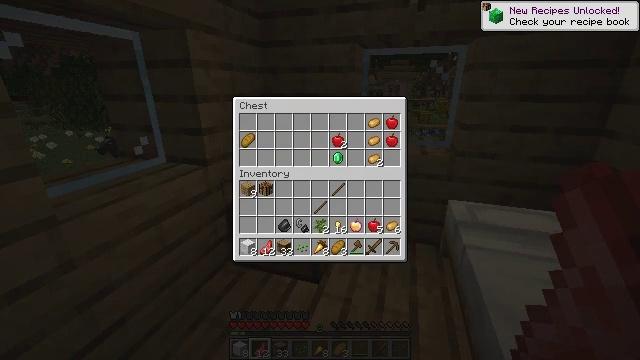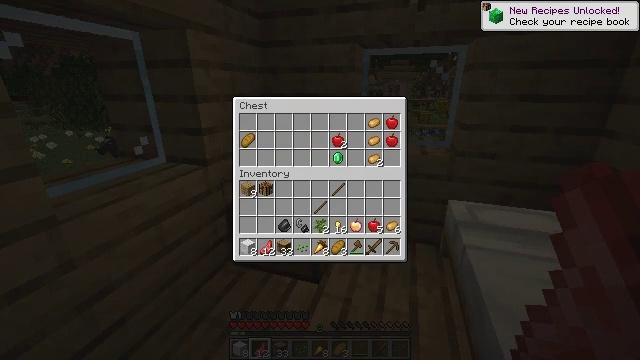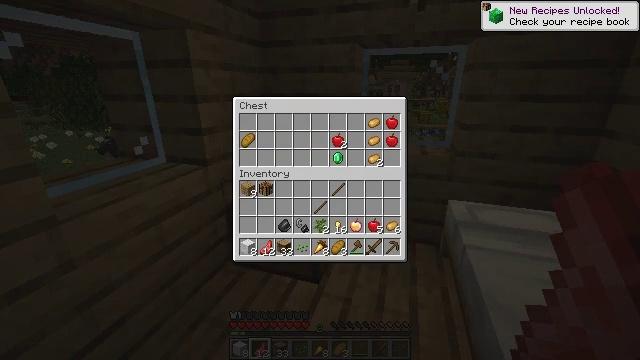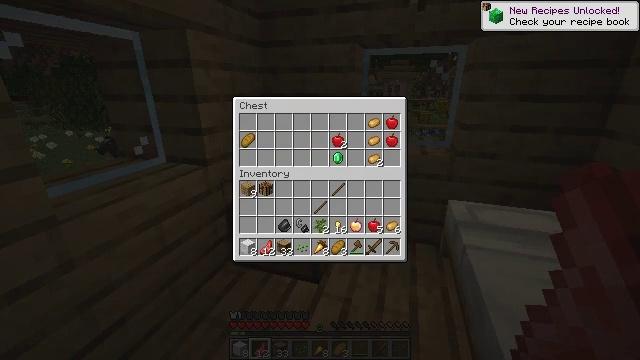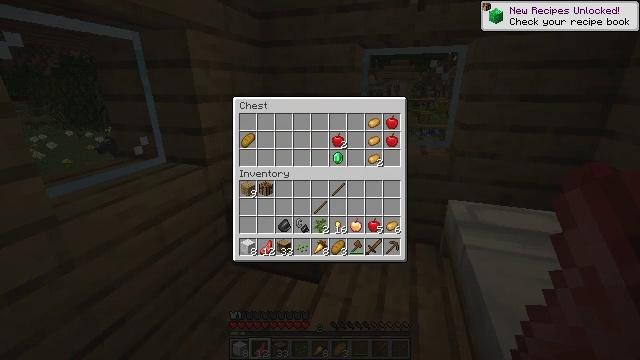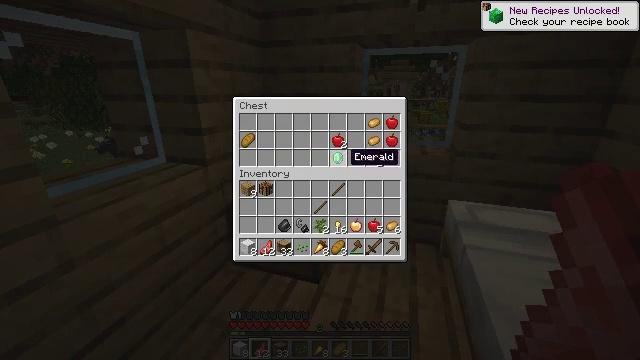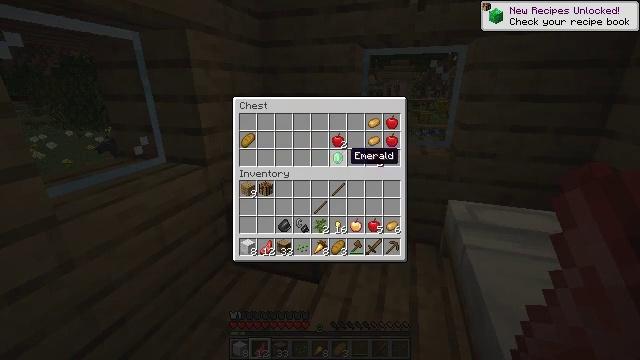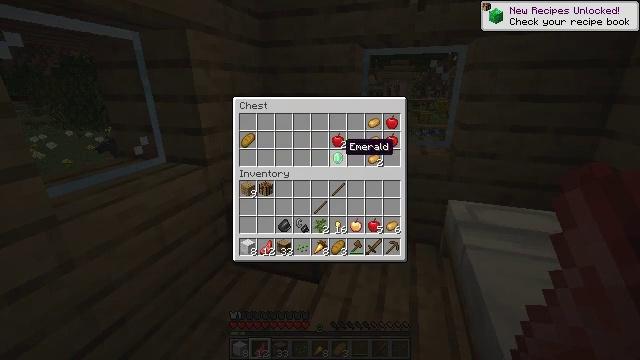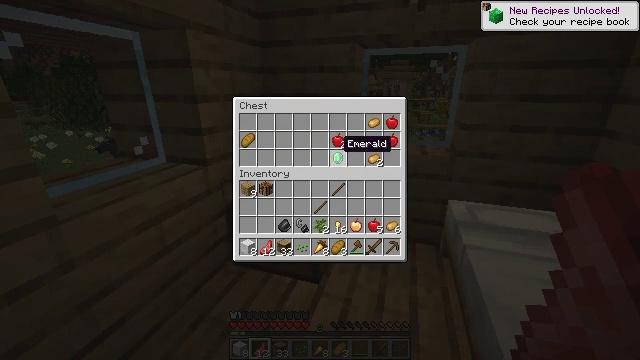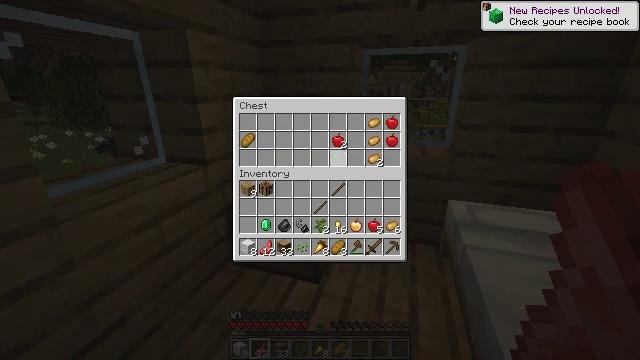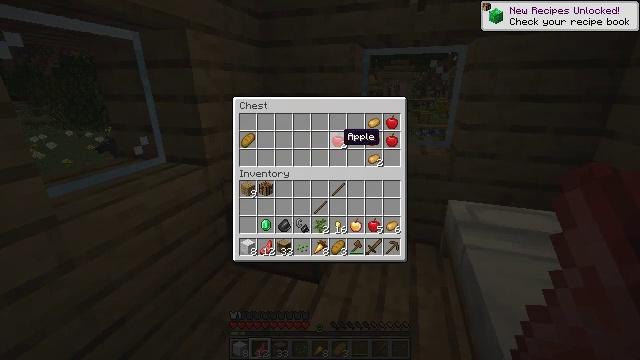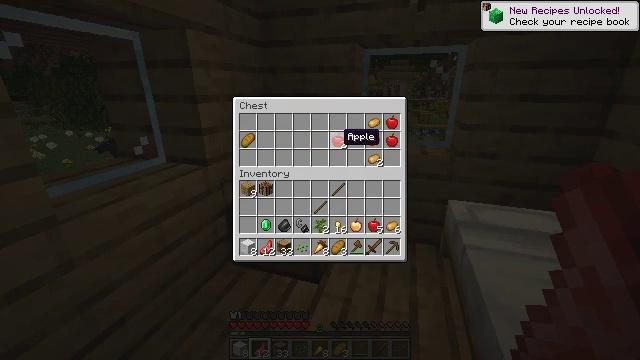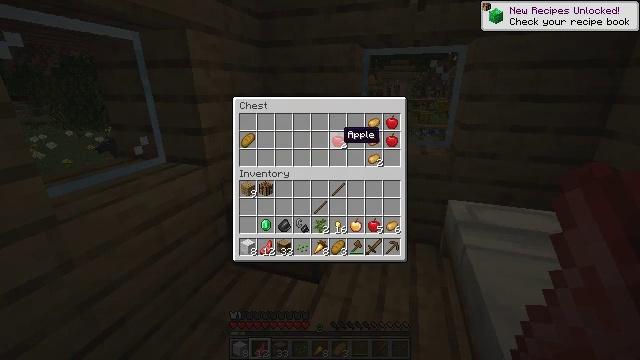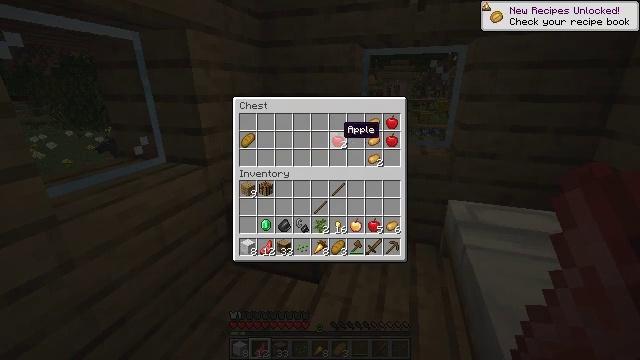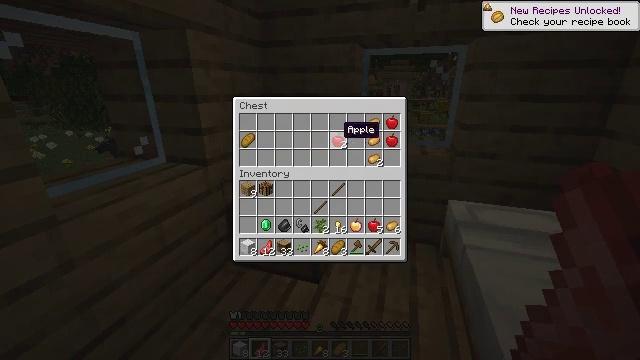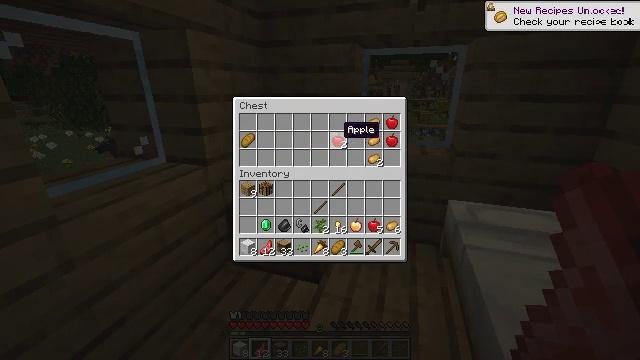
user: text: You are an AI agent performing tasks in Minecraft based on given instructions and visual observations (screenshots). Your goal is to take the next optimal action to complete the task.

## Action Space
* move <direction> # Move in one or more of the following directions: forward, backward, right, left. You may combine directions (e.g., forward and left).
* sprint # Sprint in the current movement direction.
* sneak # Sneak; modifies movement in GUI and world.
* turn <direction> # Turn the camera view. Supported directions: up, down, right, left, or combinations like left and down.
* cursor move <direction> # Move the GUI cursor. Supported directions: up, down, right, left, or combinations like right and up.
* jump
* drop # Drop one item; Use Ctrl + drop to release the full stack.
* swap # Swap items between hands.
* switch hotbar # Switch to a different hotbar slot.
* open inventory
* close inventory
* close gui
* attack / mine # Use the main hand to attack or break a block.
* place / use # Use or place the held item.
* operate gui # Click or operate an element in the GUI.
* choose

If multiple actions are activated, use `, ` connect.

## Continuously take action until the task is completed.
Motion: motion action
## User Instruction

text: Attack the brewing stand to gather it.
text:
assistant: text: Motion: sneak, operate gui
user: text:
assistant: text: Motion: sneak, operate gui
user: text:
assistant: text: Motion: sneak, operate gui
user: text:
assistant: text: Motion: sneak, operate gui
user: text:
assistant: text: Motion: sneak, operate gui
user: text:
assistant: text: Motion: sneak, operate gui
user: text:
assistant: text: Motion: sneak, cursor move up, operate gui
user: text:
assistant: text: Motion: sneak
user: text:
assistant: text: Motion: sneak, operate gui
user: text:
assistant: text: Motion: sneak, operate gui
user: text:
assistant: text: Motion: sneak, operate gui
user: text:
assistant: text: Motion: sneak, operate gui
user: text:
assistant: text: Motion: sneak, operate gui
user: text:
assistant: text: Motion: sneak, operate gui
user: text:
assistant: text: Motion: sneak, operate gui
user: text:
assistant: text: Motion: sneak
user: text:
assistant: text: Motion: sneak, cursor move right, operate gui
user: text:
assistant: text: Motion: sneak, cursor move right, operate gui
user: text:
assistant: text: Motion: sneak, cursor move right, operate gui
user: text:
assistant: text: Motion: sneak, operate gui
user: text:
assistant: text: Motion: sneak, operate gui
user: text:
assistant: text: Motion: sneak, operate gui
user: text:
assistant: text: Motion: sneak, operate gui
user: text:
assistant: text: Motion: sneak, operate gui
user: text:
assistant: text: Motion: sneak, operate gui
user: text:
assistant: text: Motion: sneak, operate gui
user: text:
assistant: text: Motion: sneak, operate gui
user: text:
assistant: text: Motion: sneak, operate gui
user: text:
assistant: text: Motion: sneak, cursor move up, operate gui
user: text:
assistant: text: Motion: sneak, cursor move up, operate gui